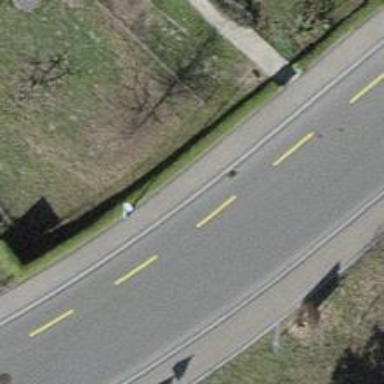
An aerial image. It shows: Asphalt sidewalk.